Interaction volume radius: 10 \u00c5
Interaction volume height: 15 \u00c5
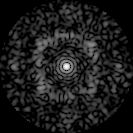
Disorder parameter: 0.7398